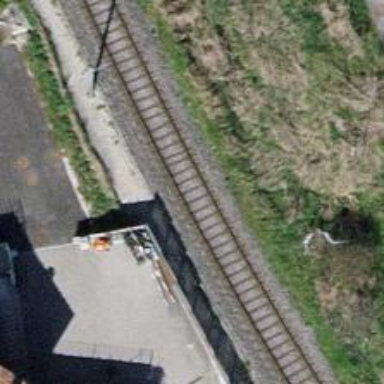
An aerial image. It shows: Single-track railway with electrified contact lines.